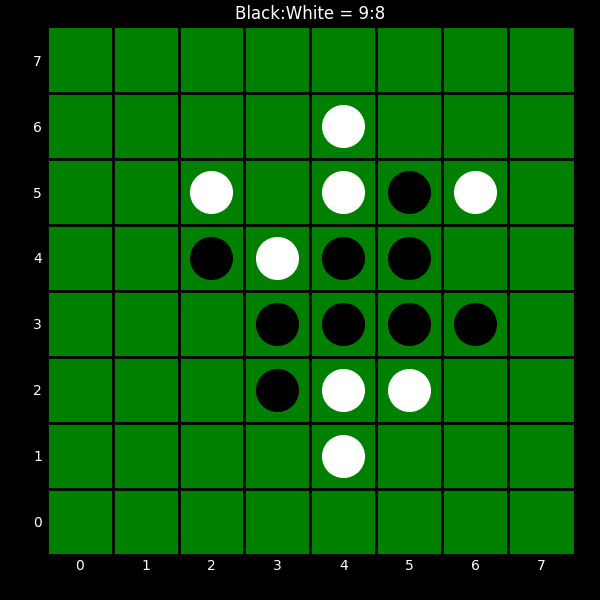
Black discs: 9
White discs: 8